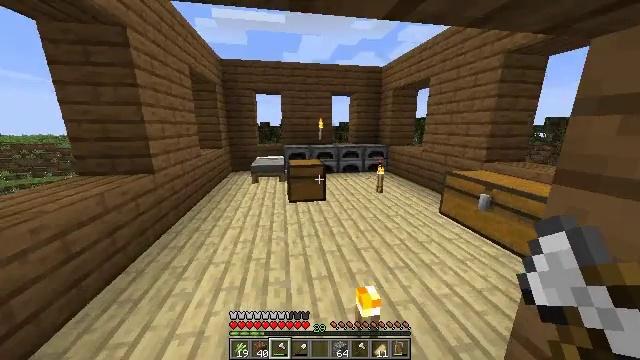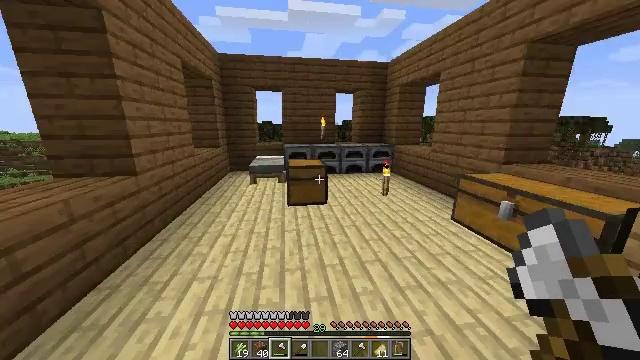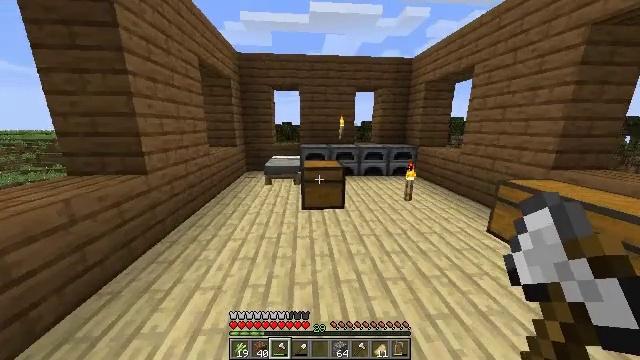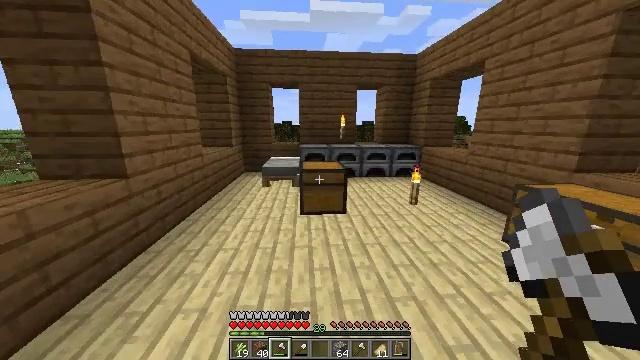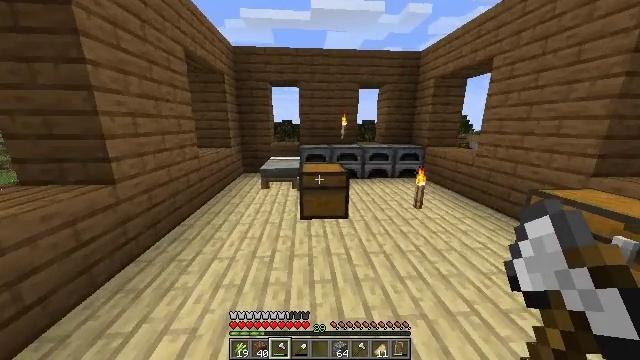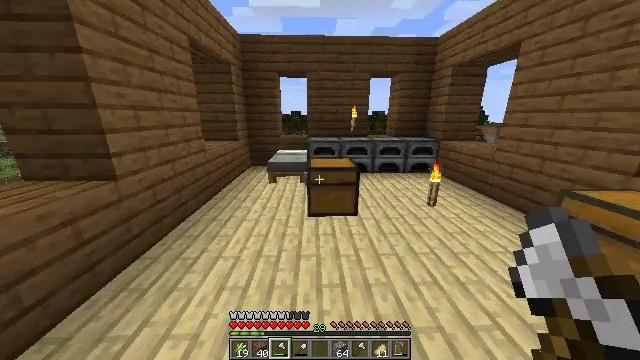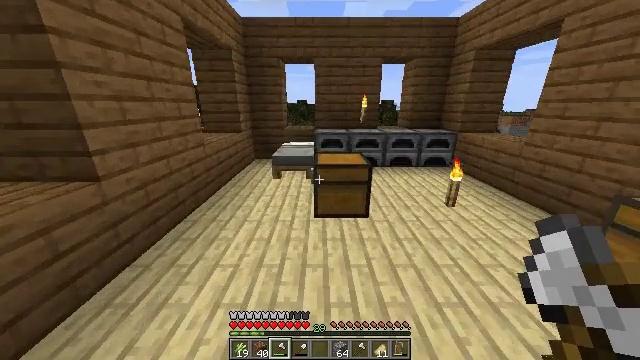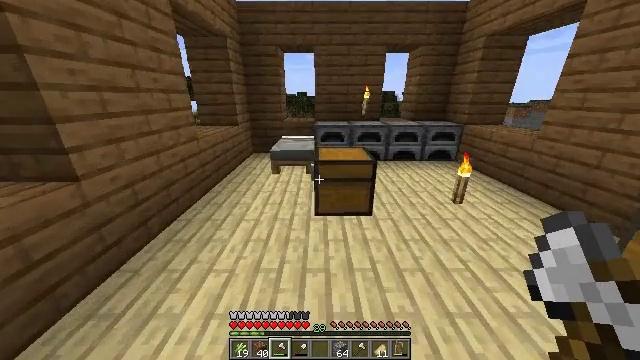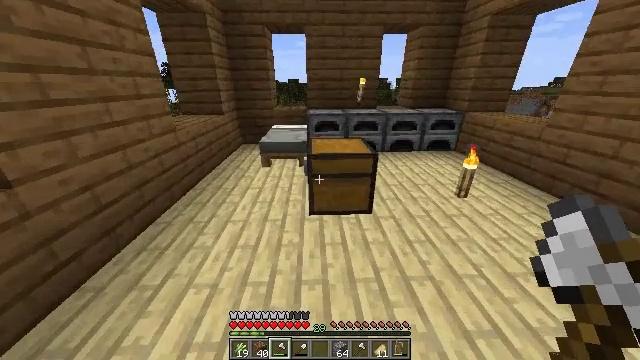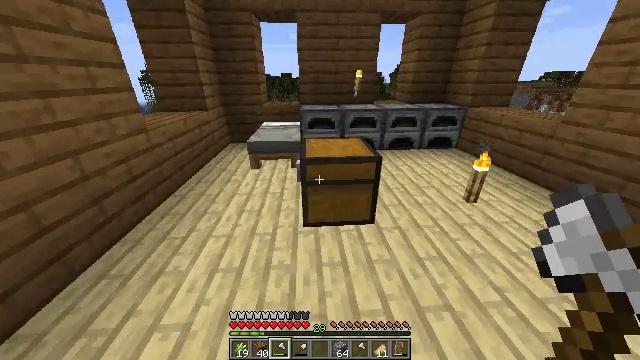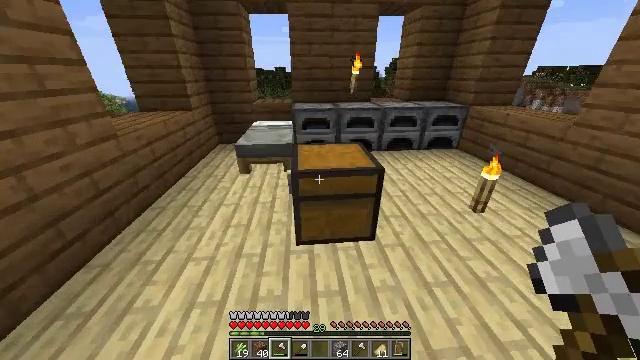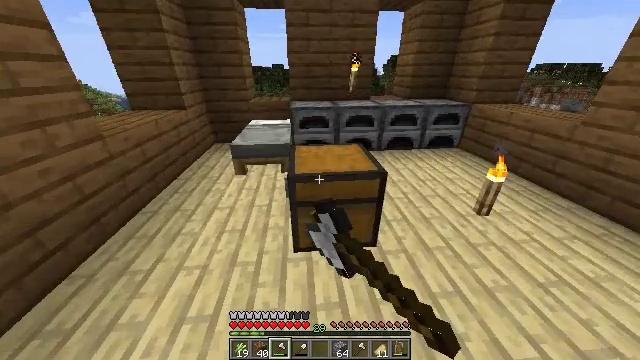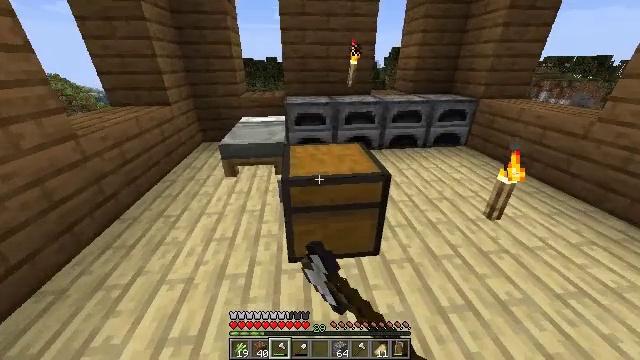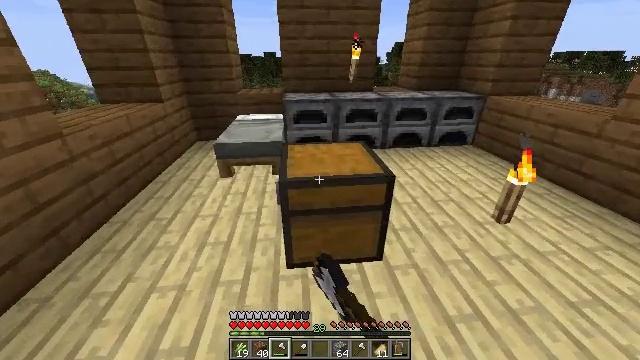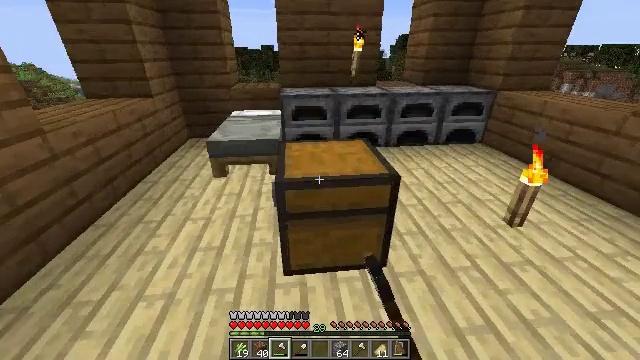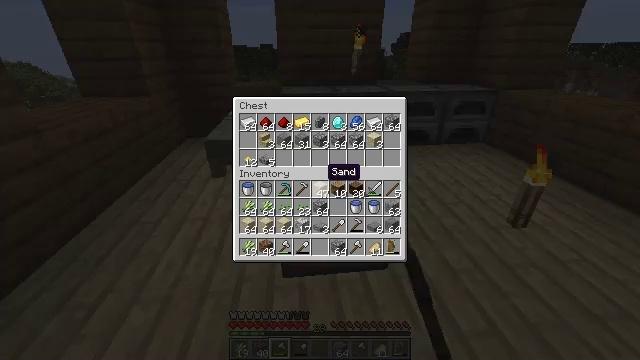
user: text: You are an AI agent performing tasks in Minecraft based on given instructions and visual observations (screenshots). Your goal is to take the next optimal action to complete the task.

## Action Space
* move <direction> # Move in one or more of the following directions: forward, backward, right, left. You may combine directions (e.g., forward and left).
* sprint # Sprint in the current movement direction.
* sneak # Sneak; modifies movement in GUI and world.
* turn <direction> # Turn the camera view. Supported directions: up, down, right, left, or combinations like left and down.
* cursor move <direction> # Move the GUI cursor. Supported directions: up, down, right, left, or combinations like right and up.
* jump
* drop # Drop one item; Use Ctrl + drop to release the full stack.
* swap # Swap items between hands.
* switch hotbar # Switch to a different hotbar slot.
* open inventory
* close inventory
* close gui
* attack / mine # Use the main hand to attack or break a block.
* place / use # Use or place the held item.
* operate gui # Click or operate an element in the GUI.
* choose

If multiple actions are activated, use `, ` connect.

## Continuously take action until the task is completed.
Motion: motion action
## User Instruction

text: Turn sandstone into a sandstone slab.
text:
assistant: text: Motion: move forward, sprint
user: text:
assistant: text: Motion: move forward, sprint, turn left
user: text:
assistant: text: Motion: move forward, sprint
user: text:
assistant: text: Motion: move forward, sprint
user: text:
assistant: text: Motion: move forward, sprint, turn left and down
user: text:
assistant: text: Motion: move forward, sprint, turn left and down
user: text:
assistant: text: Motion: move forward, sprint, turn down
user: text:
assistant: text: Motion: move forward, sprint, turn right and down
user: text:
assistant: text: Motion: move forward, sprint, turn right and down
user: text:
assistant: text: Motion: move forward, sprint, turn right and down, use / place
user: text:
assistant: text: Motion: use / place
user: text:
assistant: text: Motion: use / place
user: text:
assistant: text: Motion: use / place
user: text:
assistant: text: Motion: no_op
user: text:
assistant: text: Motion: no_op
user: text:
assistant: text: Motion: no_op
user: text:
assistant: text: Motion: no_op
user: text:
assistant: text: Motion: no_op
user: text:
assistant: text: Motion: no_op
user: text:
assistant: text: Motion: no_op
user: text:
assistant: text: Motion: no_op
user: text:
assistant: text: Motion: turn right
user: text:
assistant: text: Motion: no_op
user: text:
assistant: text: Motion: no_op
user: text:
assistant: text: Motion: turn right
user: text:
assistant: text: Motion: turn right
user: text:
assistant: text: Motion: turn right
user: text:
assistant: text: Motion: no_op
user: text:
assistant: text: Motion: turn up
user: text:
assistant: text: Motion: turn up